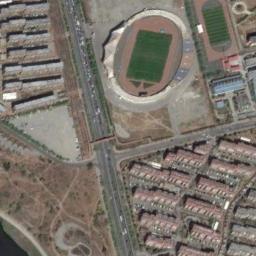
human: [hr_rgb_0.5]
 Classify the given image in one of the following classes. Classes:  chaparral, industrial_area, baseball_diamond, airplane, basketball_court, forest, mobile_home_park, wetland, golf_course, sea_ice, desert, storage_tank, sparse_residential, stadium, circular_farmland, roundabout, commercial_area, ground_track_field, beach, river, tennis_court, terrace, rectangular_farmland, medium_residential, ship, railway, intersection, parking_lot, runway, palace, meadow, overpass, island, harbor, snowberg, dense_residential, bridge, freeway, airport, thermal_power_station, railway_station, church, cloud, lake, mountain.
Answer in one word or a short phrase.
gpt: stadium